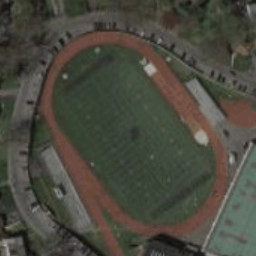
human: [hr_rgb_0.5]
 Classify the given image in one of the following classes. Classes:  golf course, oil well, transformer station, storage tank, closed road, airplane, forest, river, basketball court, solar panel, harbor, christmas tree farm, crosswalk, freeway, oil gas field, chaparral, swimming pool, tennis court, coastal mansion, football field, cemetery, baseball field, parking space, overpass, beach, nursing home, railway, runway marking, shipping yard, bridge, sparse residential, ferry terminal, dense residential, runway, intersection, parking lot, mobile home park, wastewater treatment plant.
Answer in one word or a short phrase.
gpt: football field